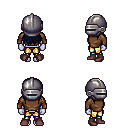
a pixel art fantasy rpg character, female body template, dark elf, purple skin, brown long-sleeve shirt, gold greaves, raven unkempt hairstyle, metal helm, maroon shoes, four views (front, back, left, right), 2x2 character sprite sheet, small pixel art, hard edges, no anti-aliasing